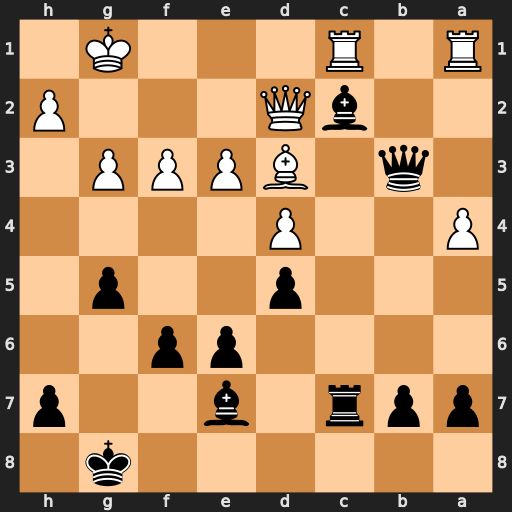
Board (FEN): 6k1/ppr1b2p/4pp2/3p2p1/P2P4/1q1BPPP1/2bQ3P/R1R3K1
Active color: b
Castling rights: -
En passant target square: -
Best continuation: Bb4 Bxc2 Bxd2